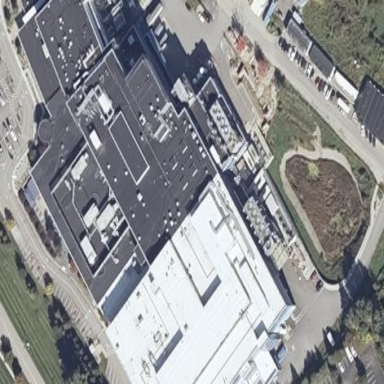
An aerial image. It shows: Manufacturing building.